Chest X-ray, AP view. Patient: 28 years old, sex M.
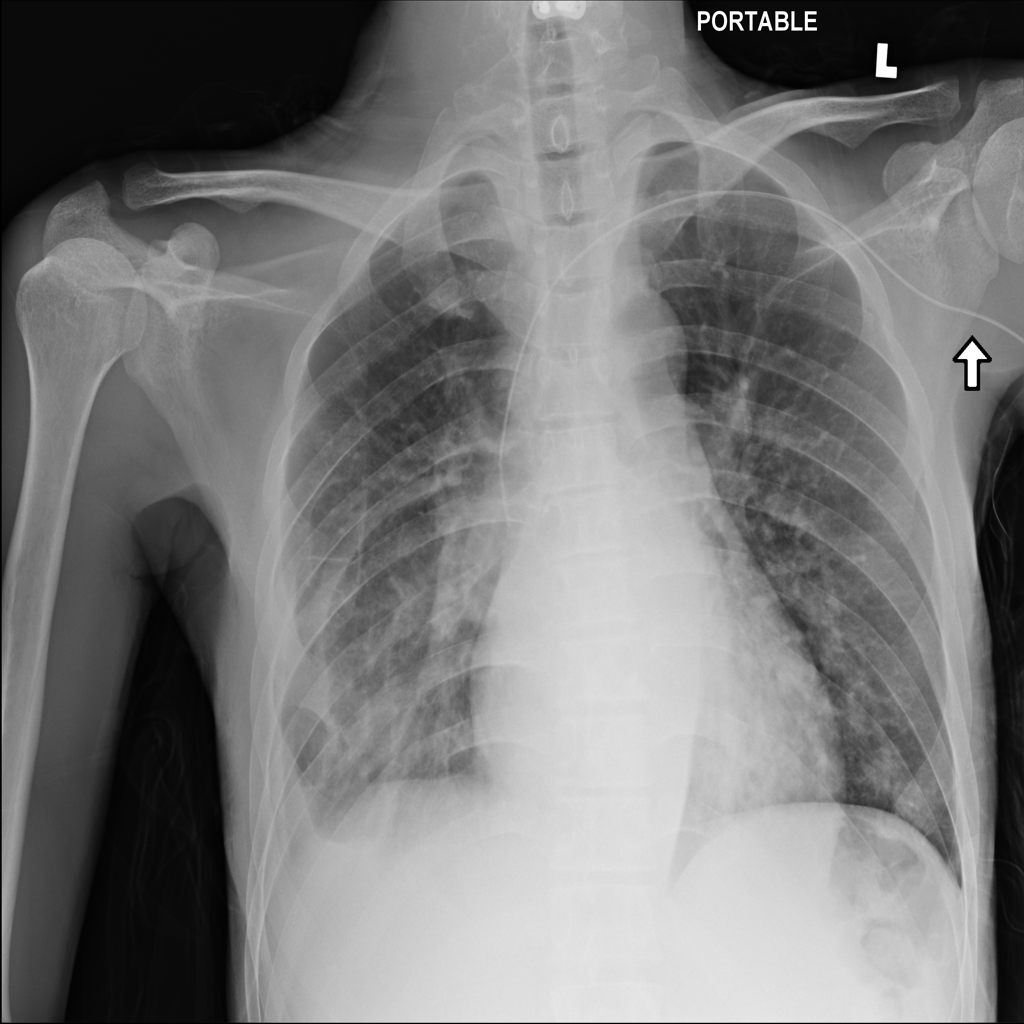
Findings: Effusion, Nodule